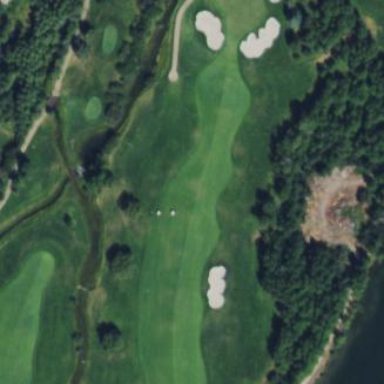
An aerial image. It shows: Grassy area serving as fairway for golf.